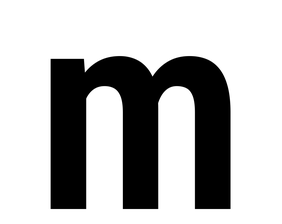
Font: Roboto_Condensed_SemiBold